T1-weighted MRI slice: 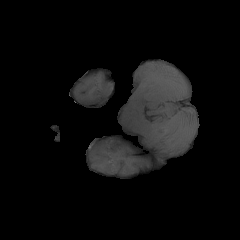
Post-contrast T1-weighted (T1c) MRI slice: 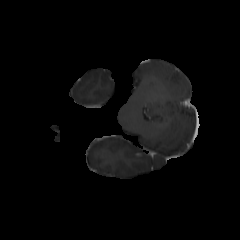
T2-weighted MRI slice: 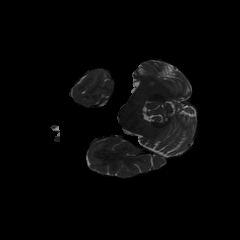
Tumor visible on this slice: no